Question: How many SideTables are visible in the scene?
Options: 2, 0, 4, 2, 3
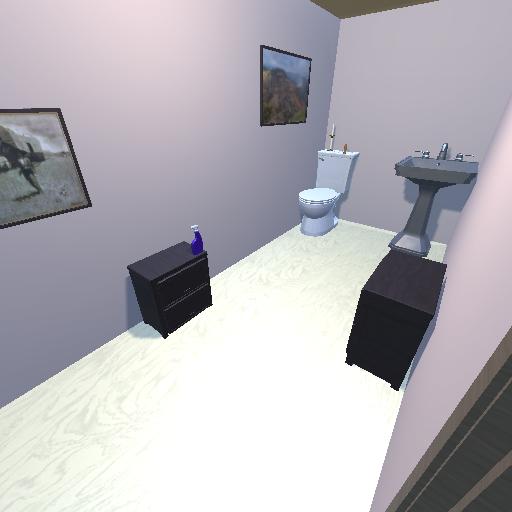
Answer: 2